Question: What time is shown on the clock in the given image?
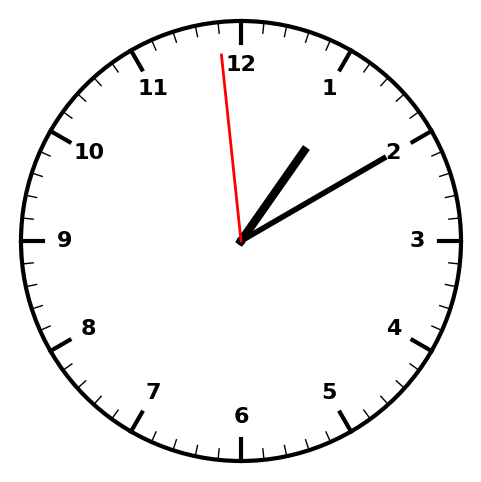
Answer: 01:09:59